Question: I need to set a text in an Android TextView that is combined with Arabic letters and in the middle I have 123.doc
In strings.xml:
'''
<string name="message">HfZ bsm 1% wrsl</string>
'''
(Translated to "Save as 123.doc and send")
And then in the code:
'''
String string = getString(R.string.message);
String message = string.replace("%1", "123.doc");
'''
The output is wrong:
HfZ bsm doc.123 wrsl
(should be 123.doc)
I've tried setting text gravity, text alignment and what was suggested here: <URL>
With no help...
Can anyone help please?
Thanx so much!
Update:
Here is an image of my code, suggested by Farhad Faghihi's answer and the output (Don't mind the meaning of the string, I've just added a random word for testing):

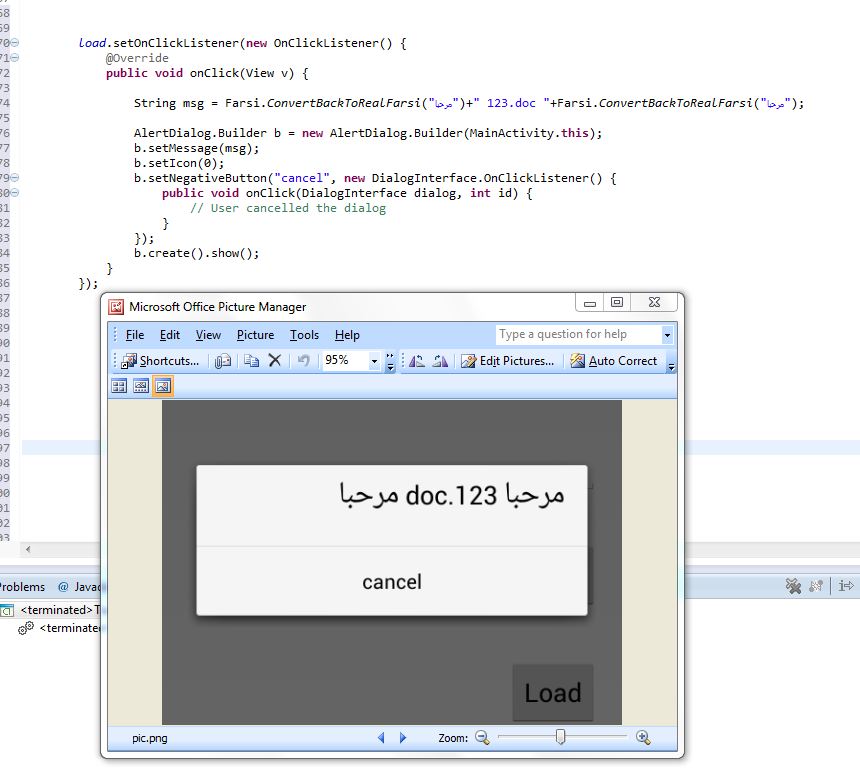
Answer: So I finally found a way to get it right! In case someone wants to know, this is how (it's so simple, I can't believe nobody suggested it before) :
'''
String filename = 123.doc
String message = s1 + "" + fileName + "" + s2;
'''
Where s1 and s2 are strings in a RtL language.